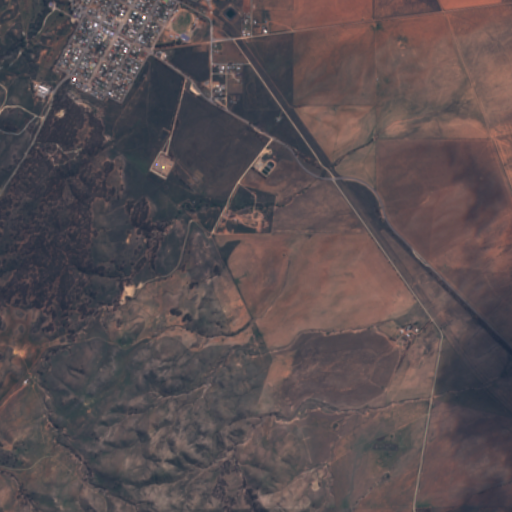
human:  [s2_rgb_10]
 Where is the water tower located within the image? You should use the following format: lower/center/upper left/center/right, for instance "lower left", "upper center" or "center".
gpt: The water tower is located in the upper center of the image.
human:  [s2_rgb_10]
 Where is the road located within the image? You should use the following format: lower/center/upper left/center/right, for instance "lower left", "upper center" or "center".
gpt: There is no road in the image.